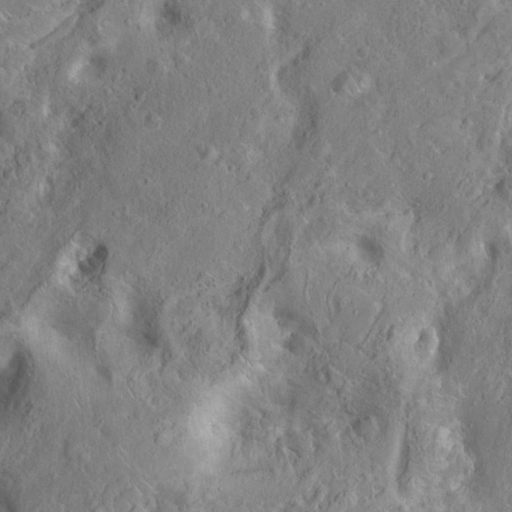
Objects detected: cone, cone, cone, cone, cone